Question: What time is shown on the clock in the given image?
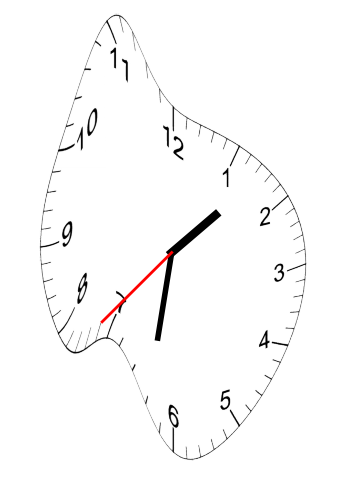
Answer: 01:31:37